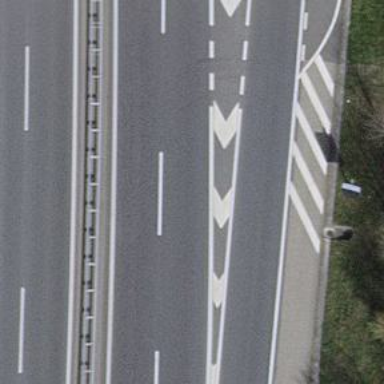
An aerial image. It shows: Motorway.